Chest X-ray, AP view. Patient: 57 years old, sex M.
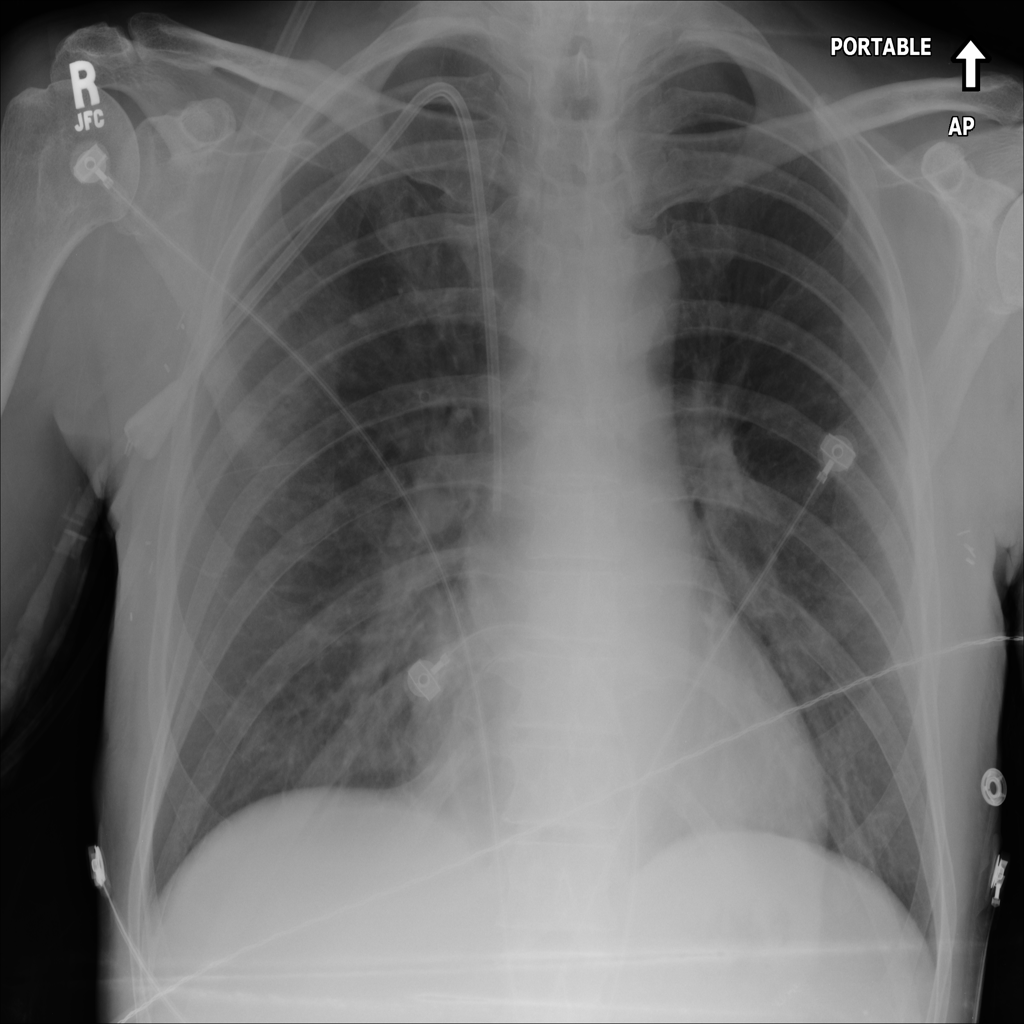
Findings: No Finding